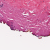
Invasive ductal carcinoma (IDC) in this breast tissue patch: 0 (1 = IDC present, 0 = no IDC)